Chest X-ray:
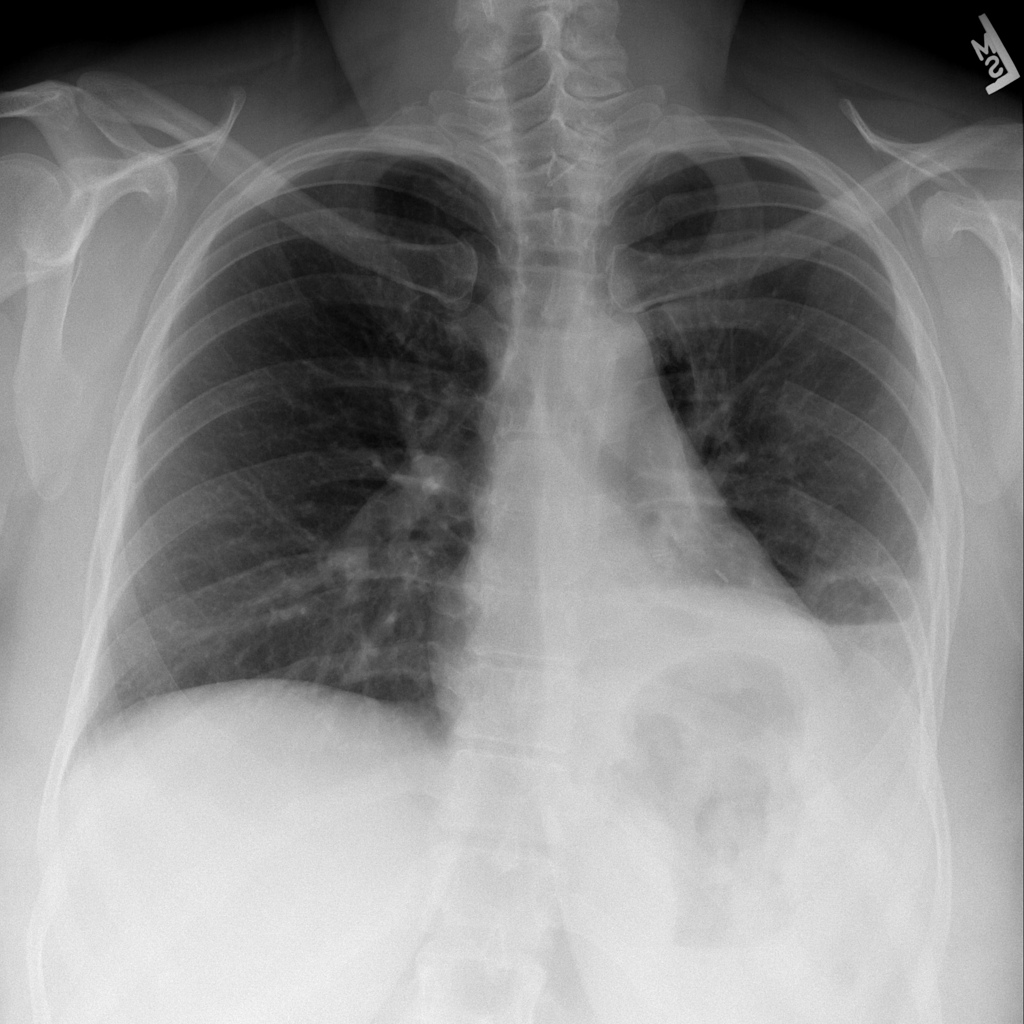
Findings: Effusion, Fracture
No abnormal finding: no